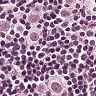
Metastatic tissue present: yes